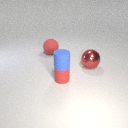
large red rubber sphere behind small red rubber cylinder